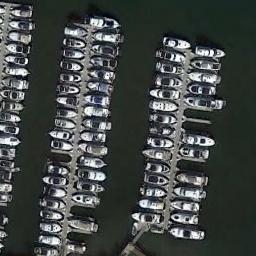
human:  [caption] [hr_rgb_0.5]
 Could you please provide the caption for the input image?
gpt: The harbor has lots of neatly docked boats and the color of the waters is dark green .

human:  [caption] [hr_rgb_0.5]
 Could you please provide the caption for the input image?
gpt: Many yachts moored neatly on the sea side of the harbor .

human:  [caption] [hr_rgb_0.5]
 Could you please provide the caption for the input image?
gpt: The harbor was empty of boats .

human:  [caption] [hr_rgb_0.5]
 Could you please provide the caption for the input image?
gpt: There are many ships in the harbor .

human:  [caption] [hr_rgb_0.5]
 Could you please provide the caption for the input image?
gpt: There are many ships docked neatly at the harbor .